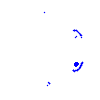
Particle: electron